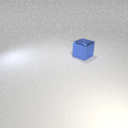
large blue metal cube